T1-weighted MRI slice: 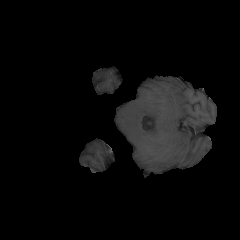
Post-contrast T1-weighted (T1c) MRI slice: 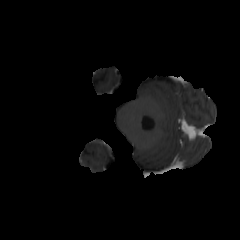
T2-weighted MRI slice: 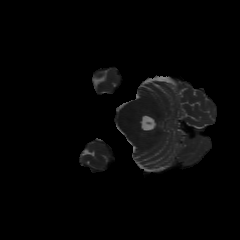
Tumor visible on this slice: no